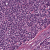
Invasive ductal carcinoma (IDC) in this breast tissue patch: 1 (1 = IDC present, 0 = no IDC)